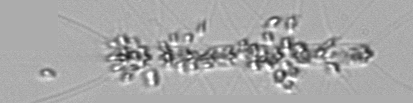
Label: Chaetoceros_didymus_TAG_external_flagellate